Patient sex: F
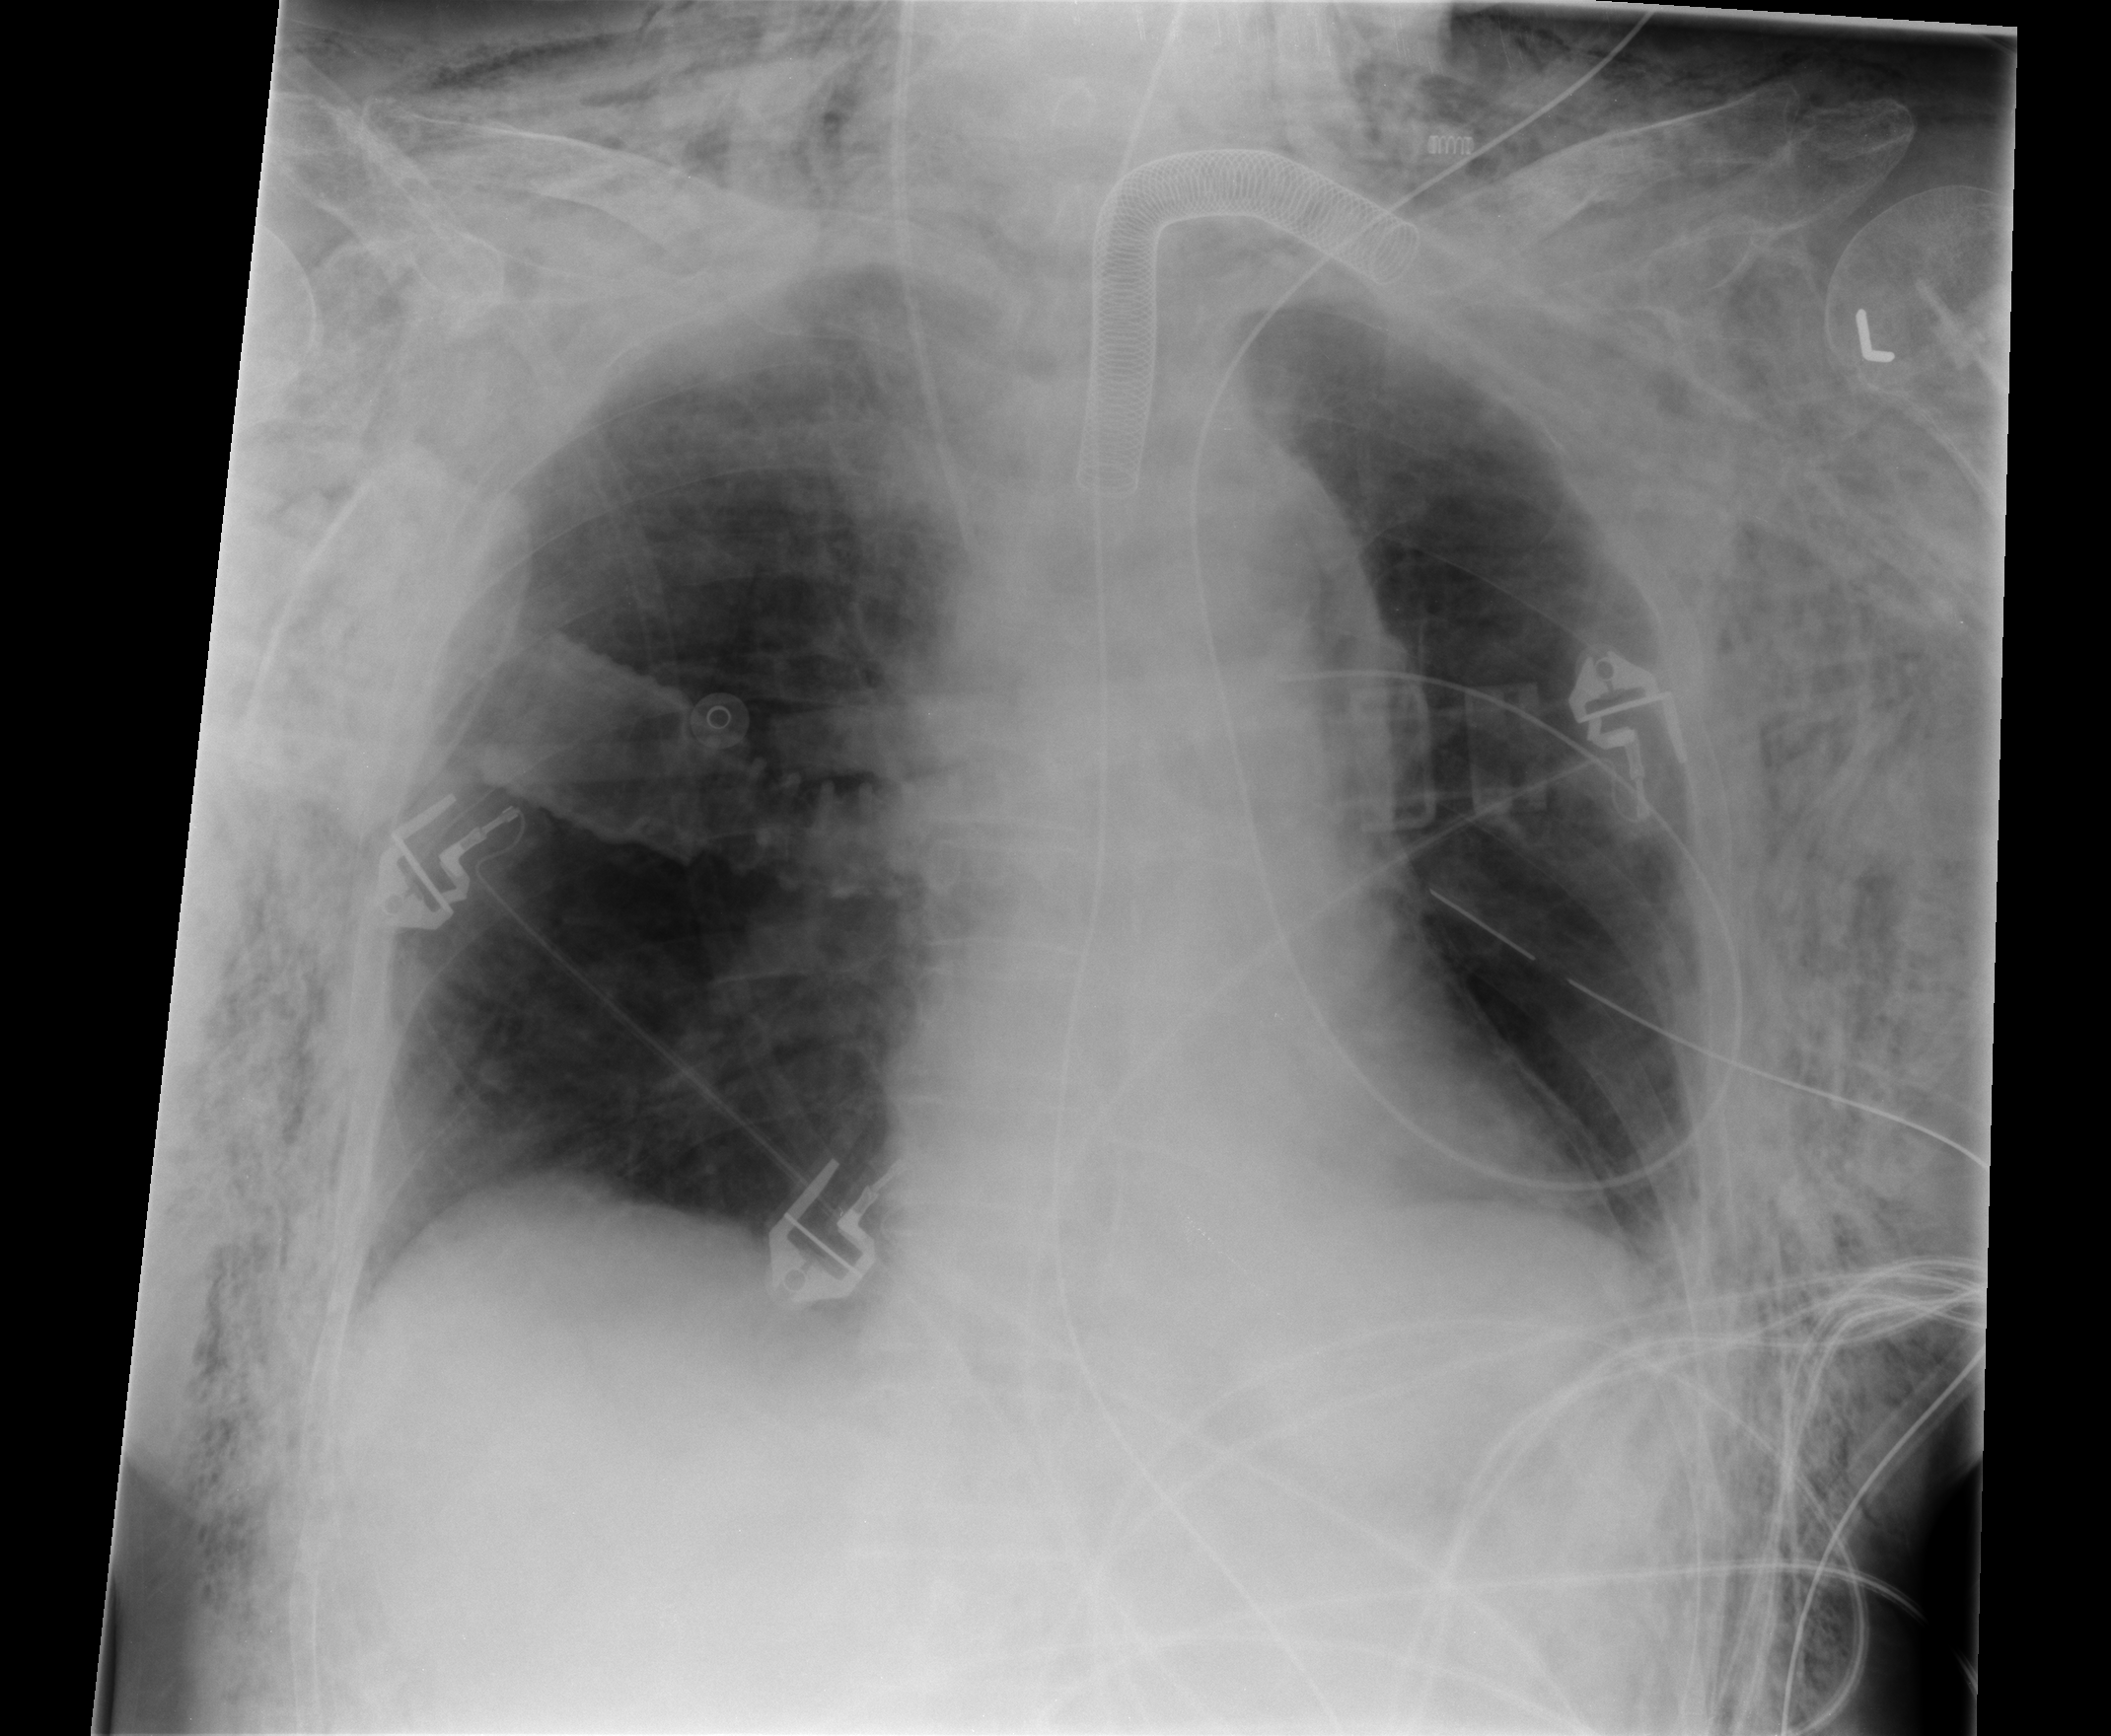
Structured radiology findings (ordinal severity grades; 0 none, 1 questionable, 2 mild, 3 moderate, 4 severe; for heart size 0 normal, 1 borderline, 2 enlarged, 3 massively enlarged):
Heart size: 0
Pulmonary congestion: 0
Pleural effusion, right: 0
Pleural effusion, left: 1
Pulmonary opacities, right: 0
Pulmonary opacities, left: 0
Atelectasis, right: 0
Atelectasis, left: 0